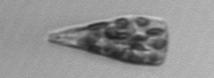
Label: Licmophora